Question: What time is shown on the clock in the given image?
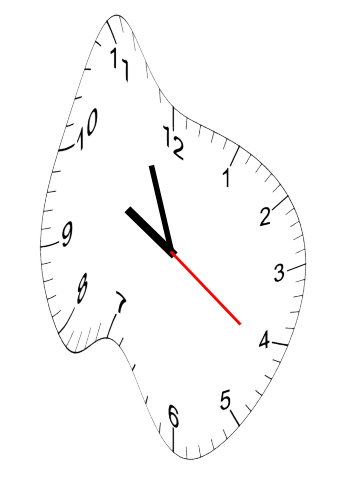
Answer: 09:56:21